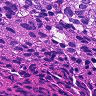
Metastatic tissue present: yes